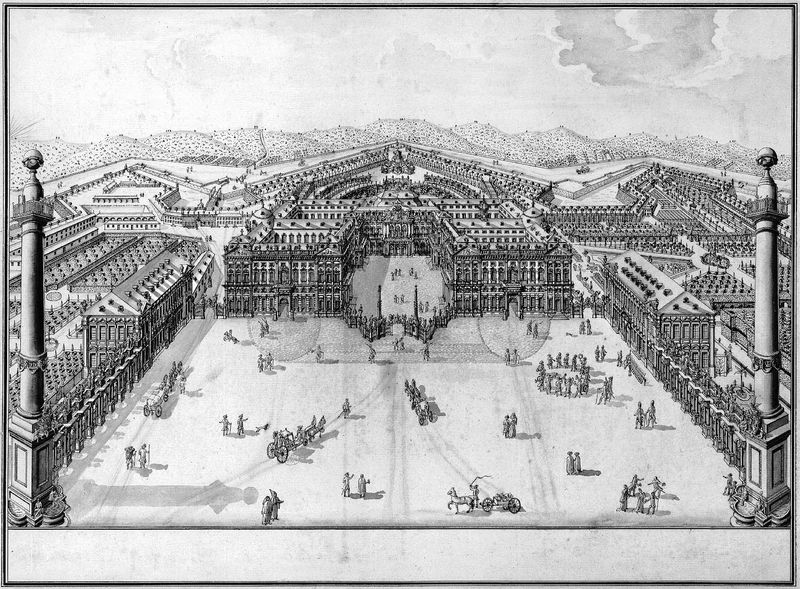
Titel: Residenz Würzburg
Künstler: Balthasar Neumann
Standort: Würzburg, Residenz (EU - D - B)
Schlagwörter: himmel, wolken, menschen, stadt, fenster, säule, säulen, zeichnung, gebäude, haus, schloss, wolke, architektur, barock, horizont, häuser, pferd, pferde, räder, garten, fassade, vedute, berge, mauer, hof, fuhrwerke, kutsche, kutschen, platz, wagen, people, tor, aufsicht, palast, groß, druck, radierung, peitsche, horses, houses, stadtmauer, achsen, kupferstich, black and white, fuhrwerk, versailles, pferdewagen, history, buildings, zitadelle, menshcen, scenery, bicycles, radiar